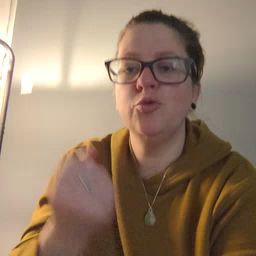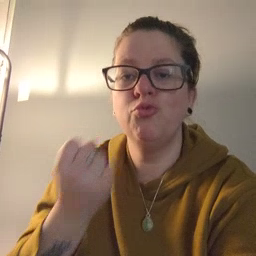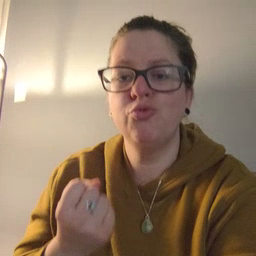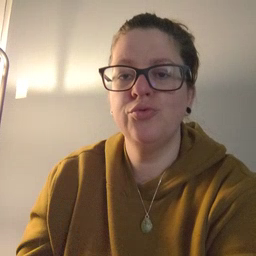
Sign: drawer